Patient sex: M
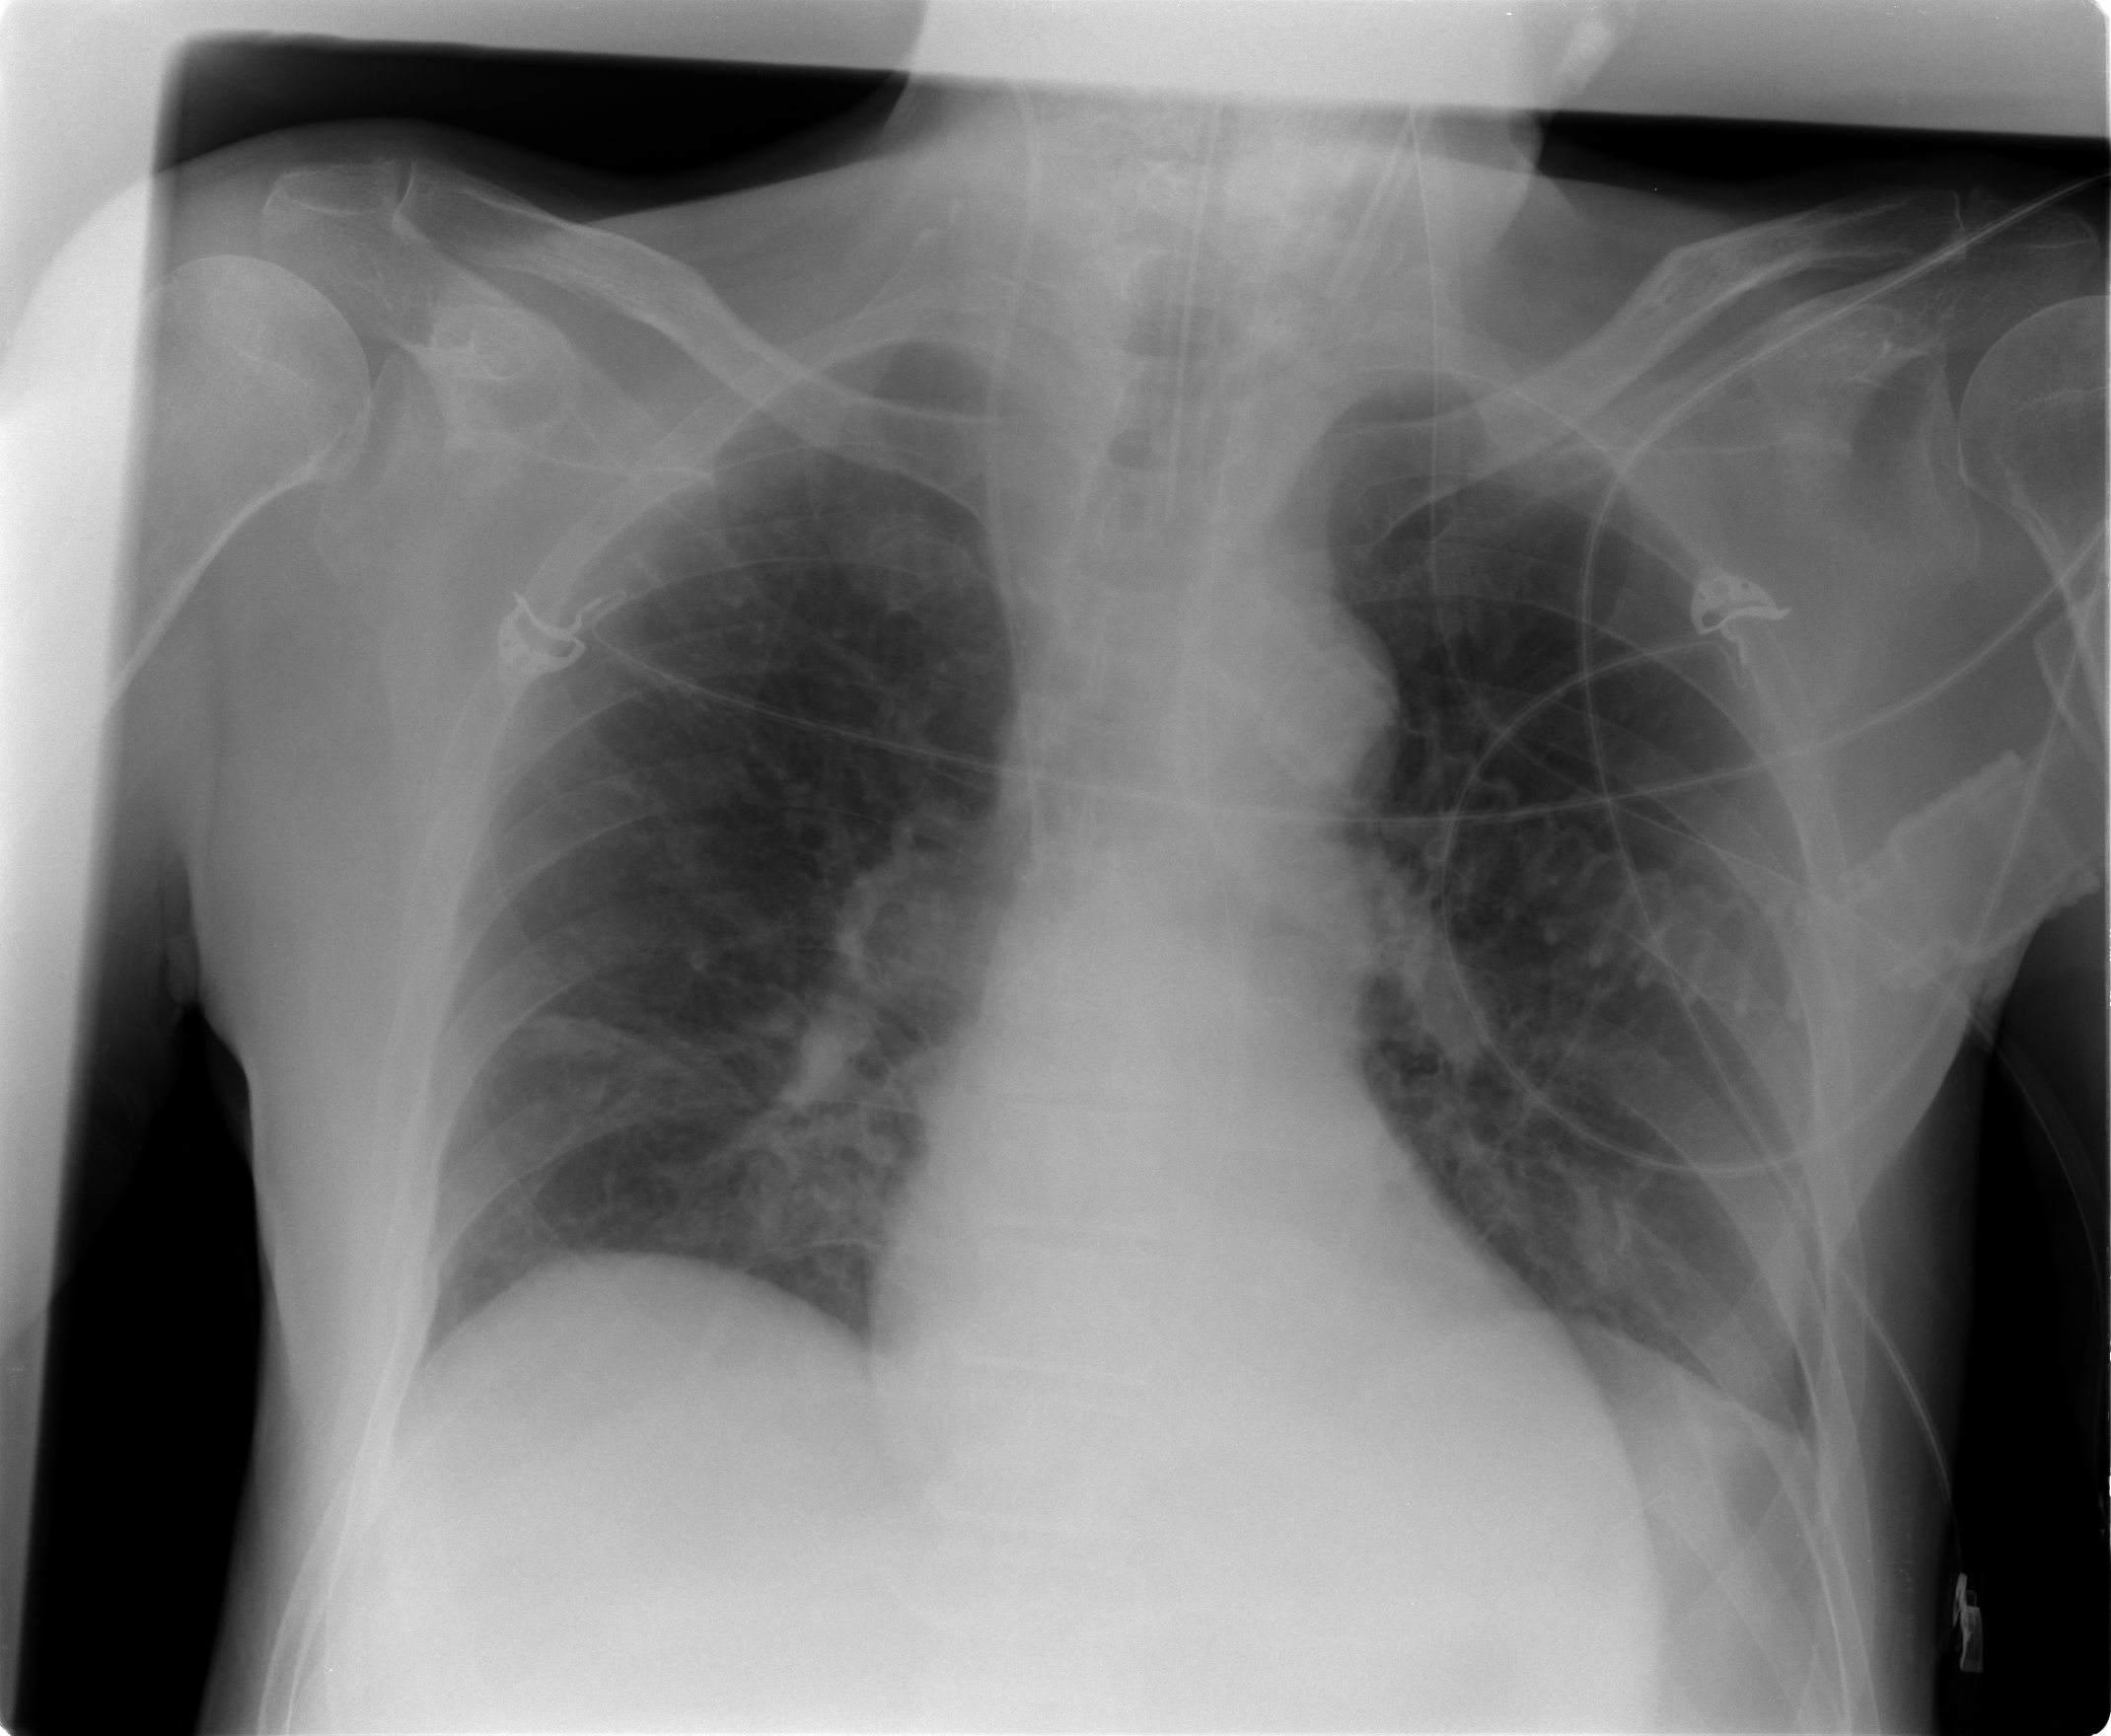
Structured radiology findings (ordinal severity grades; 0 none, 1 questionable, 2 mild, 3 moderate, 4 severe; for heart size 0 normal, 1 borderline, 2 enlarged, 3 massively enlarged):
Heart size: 1
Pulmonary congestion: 1
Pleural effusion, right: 0
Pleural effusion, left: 1
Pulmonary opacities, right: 0
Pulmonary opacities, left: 0
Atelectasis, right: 2
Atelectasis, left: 2